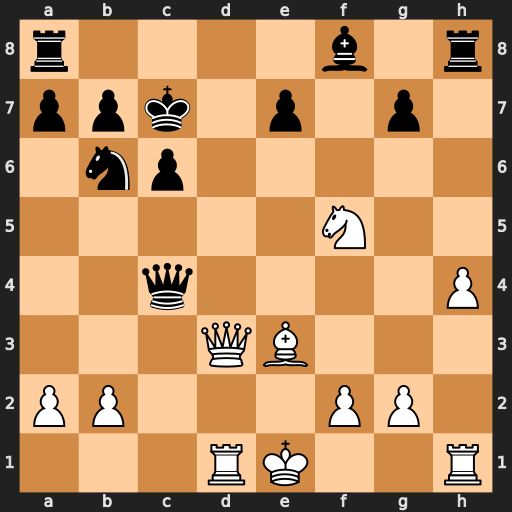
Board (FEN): r4b1r/ppk1p1p1/1np5/5N2/2q4P/3QB3/PP3PP1/3RK2R
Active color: w
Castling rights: K
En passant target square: -
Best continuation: Bxb6+ axb6 Qxc4